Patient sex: M
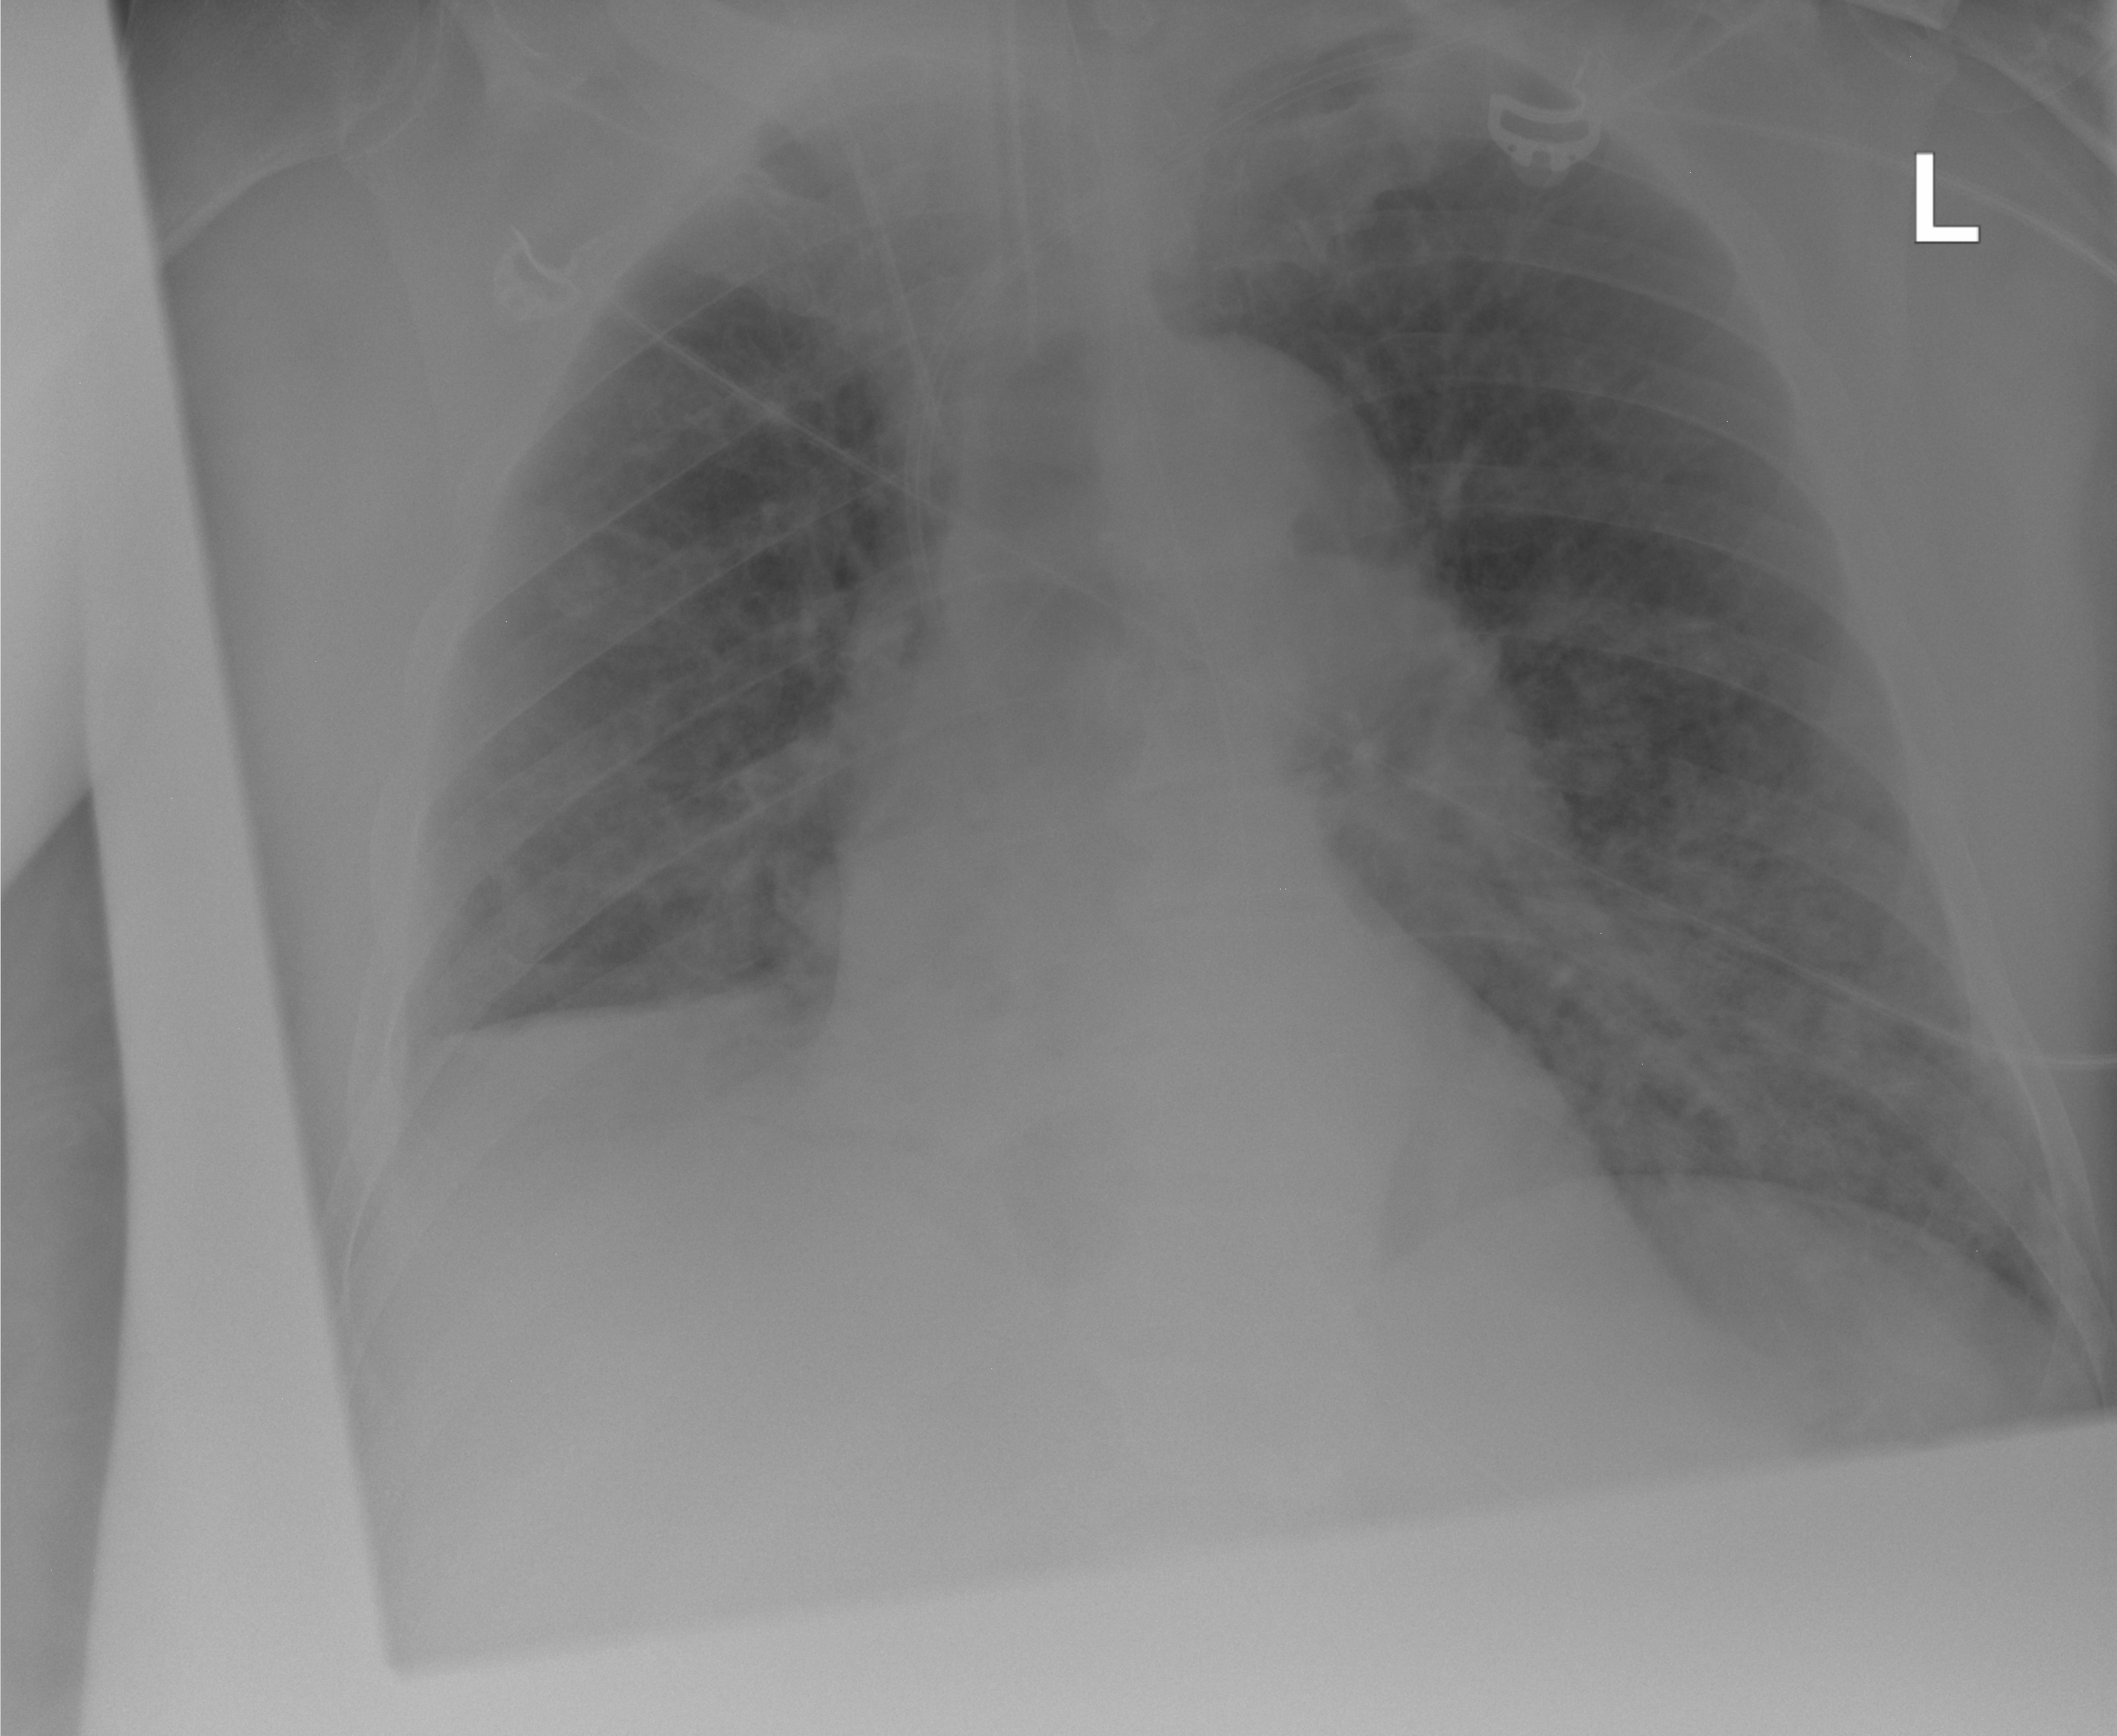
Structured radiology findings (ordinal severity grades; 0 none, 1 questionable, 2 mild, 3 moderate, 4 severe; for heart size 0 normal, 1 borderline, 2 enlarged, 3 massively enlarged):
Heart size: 2
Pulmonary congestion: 2
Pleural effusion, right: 1
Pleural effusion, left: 0
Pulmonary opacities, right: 2
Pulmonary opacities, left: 3
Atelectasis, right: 0
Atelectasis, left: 0